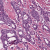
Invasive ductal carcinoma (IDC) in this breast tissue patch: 1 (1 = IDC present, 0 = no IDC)